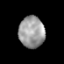
Tissue: prostate
Cell type: T cells
Senescence score: 0.767
Nuclear area (px): 789
Mean DAPI intensity: 156.155